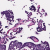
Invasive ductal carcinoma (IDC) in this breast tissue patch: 1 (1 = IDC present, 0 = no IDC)